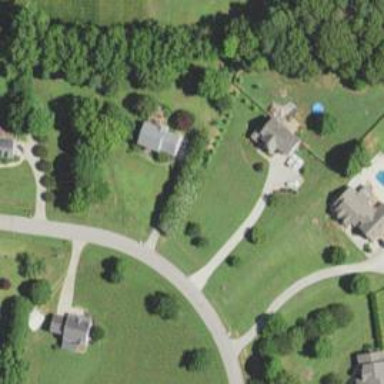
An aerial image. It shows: Driveway leading to service road.